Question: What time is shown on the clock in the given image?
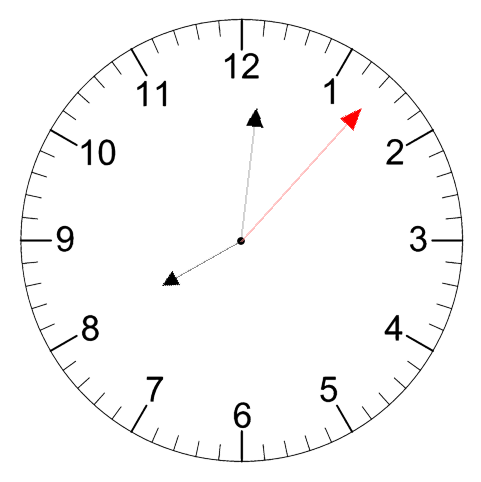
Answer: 08:01:07